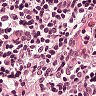
Metastatic tissue present: no